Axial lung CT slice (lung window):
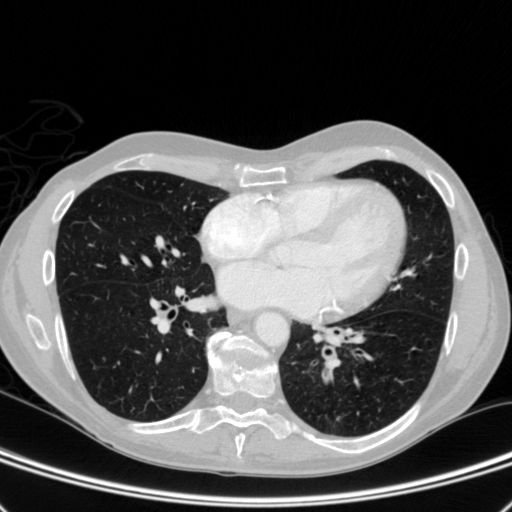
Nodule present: no